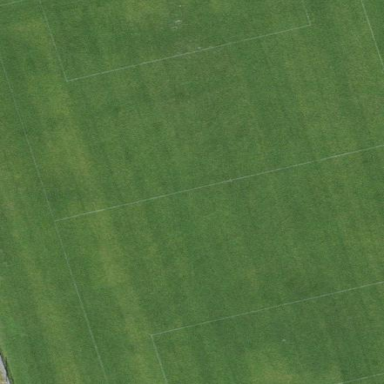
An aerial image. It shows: Soccer pitch for leisureland activities.